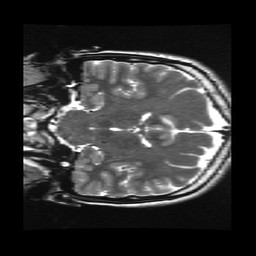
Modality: T2w
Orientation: coronal
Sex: female
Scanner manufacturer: ge
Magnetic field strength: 3 T
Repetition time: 5 s
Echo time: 0.1017 s